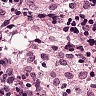
Metastatic tissue present: no